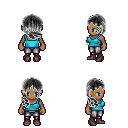
a pixel art fantasy rpg character, female body template, human, dark skin, teal pirate shirt, metal pants, gray right-swept hairstyle, maroon shoes, four views (front, back, left, right), 2x2 character sprite sheet, small pixel art, hard edges, no anti-aliasing